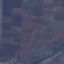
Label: PermanentCrop